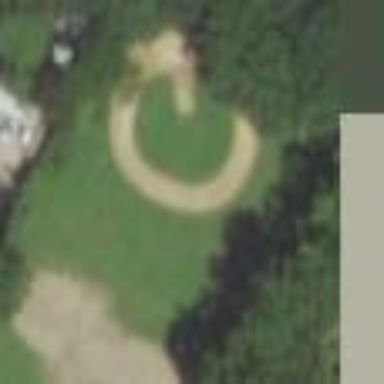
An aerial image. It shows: Baseball pitch for leisure and sports activities.